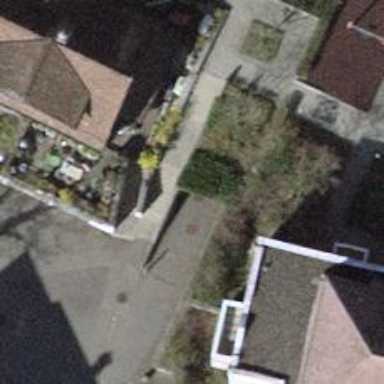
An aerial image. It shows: Parking entrance.